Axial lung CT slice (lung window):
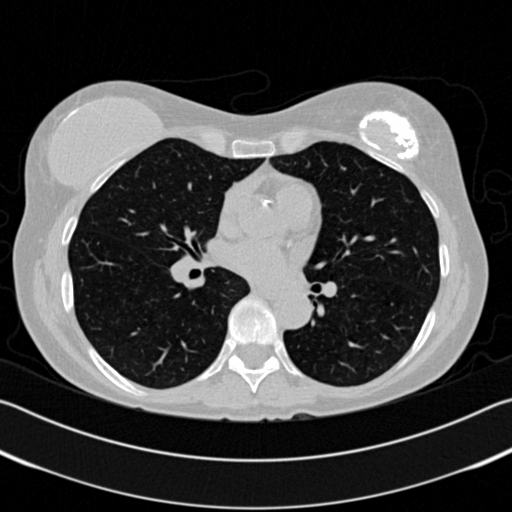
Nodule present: no